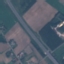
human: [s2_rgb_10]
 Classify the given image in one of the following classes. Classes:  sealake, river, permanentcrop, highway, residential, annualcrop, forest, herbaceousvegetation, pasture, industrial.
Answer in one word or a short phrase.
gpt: Highway